Question: I'm trying to dynamically load custom modules based on a data attribute. It's almost working perfectly but for some reasons my module is called twice with different paths and I can't figure why.
My project structure looks like that:
'''
+ Assets
+ js
* main.js
+ libs
+ modules
* mod.env.js
* mod.utils.js
* mod.session.js
+ plugins
+ views
* signup.js
* login.js
* home.js
'''
In my main.js file I have some basic configuration:
'''
require.config({
baseUrl: '/Assets/js',
paths: {
// Libs
'jquery' : 'libs/jquery/jquery-2.0.3.min',
// Module for the project
'env': 'modules/atmco.env',
'utils': 'modules/atmco.utils',
'session': 'modules/atmco.session'
}
});
'''
Still in the main.js file is where I put the logic for the conditial loading of the modules:
'''
require(['require', 'jquery','env'],
function ( require, $, env ) {
'use strict';
function init() {
// Grab the modules/pages on the data attribute of the body
var modules = $('body').data('modules') || '';
var pages = $('body').data('page') || '';
// Initialize the environment stuff for your project
env.initEnv();
if ( pages ) {
require(['./views/' + pages.toLowerCase().split(/\s*,\s*/)[0]]);
}
}
// Initialize the application when the dom is ready
$(function () {
init();
});
}
);
'''
My page has the right attributes ('<body data-page="Signup" data-module="">') but for some reasons requirejs tries to call 2 different files:

- The custom module is called as expected
"/Assets/js//signup.js"- Then it tries to call "/Assets/js/signup.js" which doesn't exists
Finally, here's a look at how I define my custom module, including the custom name. It seems pretty basic:
'''
define('view/signup',
['utils'],
function ( utils ) {
console.log('my module' + utils.lang );
return {
};
}
);
'''
If anyone could point me to my mistake it would really help me with my app and understanding better how requirejs works. Thanks a lot!
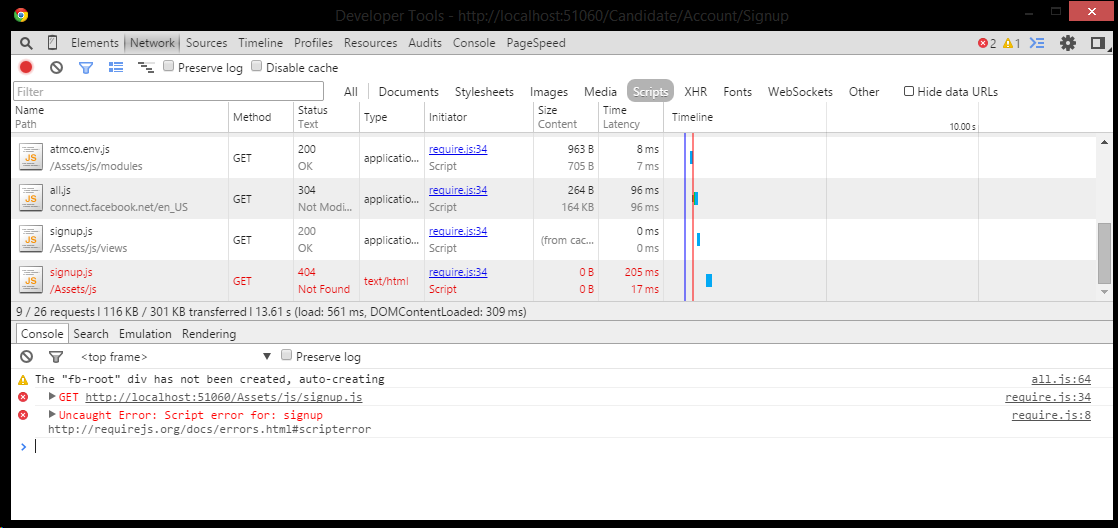
Answer: Found the solution:
Naming (or naming in fact) the module was actually messing the module definition. Therefor I just needed to adjust the code to:
'''
define(
['utils'],
function ( utils ) {
console.log('my module' + utils.lang );
return {
};
}
);
'''
This question really helped me out figuring it:
<URL>